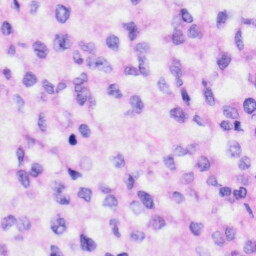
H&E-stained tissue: Liver